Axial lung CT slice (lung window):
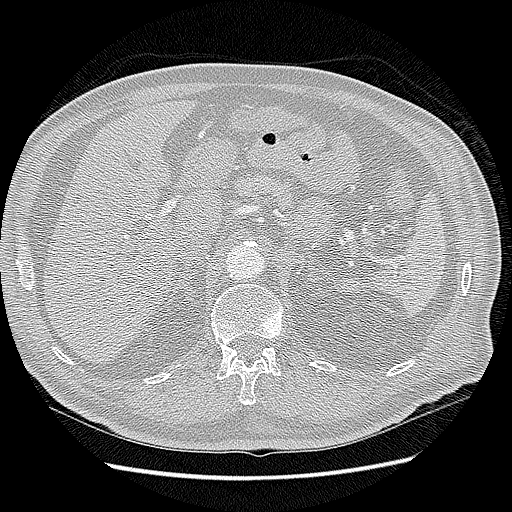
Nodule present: no